Question: When using the <URL> in Typescript, I find that I'm losing the intellisense on $ because it's type is noted as 'any' rather than 'JQueryStatic'. Is there a way, other than the following, of getting the correct type there?
'''
(<JQueryStatic>$)(element).kendoDatePicker({});
'''
Because that ^^ ends up turning into '($)(element).kendoDatePicker({});', which looks ugly (extra parenthesis).

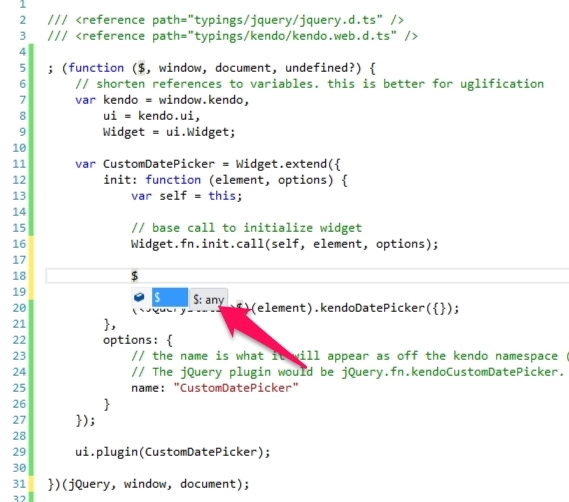
Answer: It's 'any' because you have an unannotated parameter on line 5 named '$' that's shadowing the global '$'. Add a type annotation to the parameter ('$: JQueryStatic').